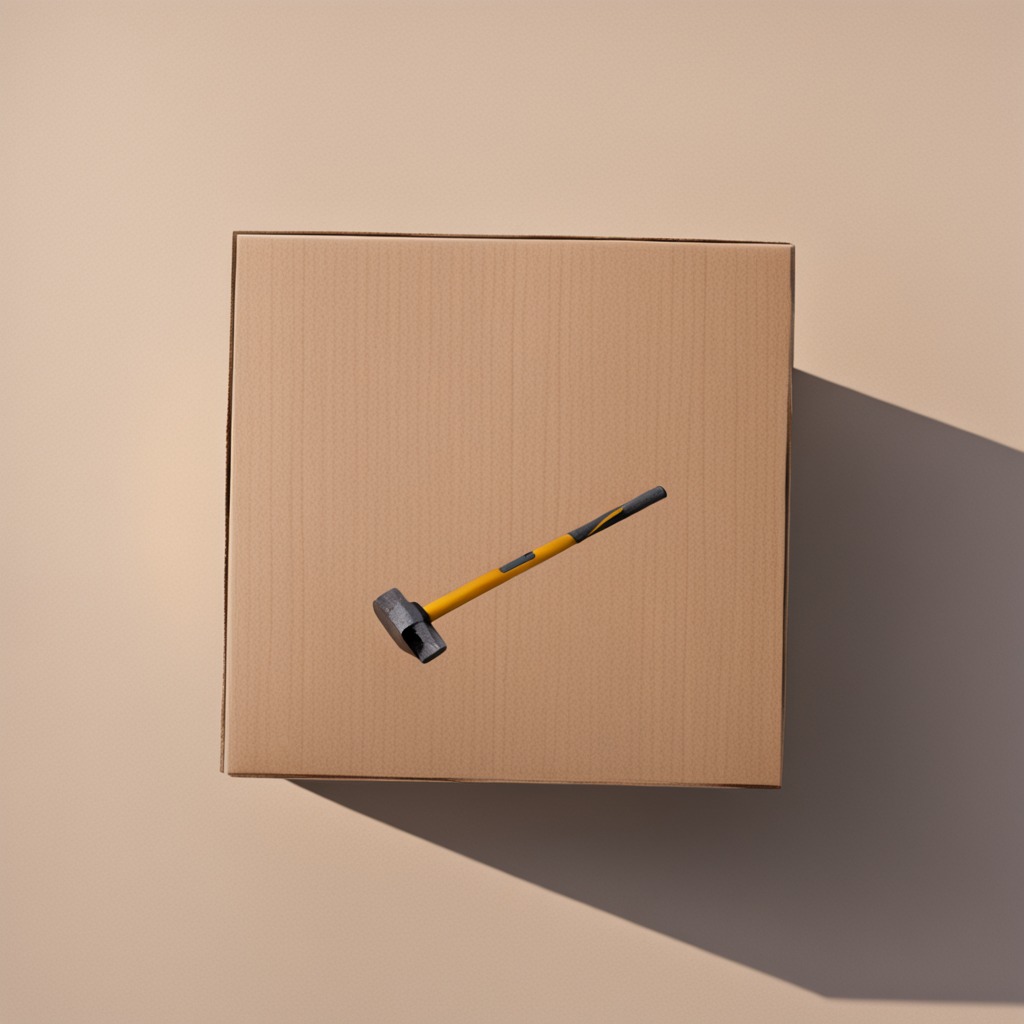
A hammer is lying on the cardboard box surface.